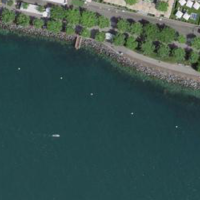
EUNIS habitat code: 14
Species observed at this site:
Symphyotrichum novae-angliae
Pittosporum tobira
Prunus lusitanica